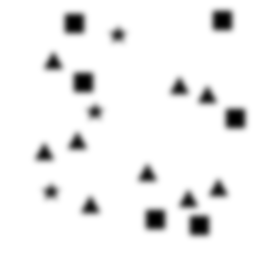
Squares: 6
Triangles: 9
Stars: 3
Total shapes: 18